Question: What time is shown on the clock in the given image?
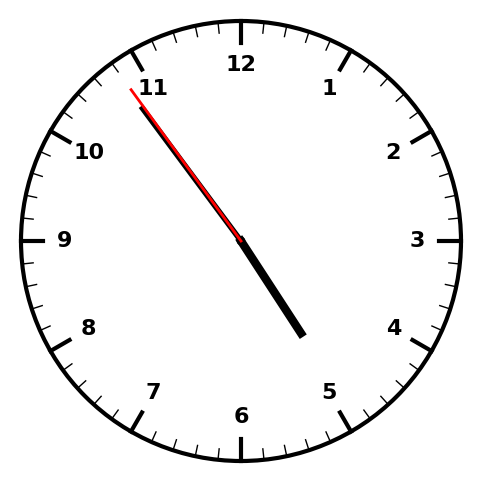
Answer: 04:53:54